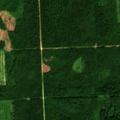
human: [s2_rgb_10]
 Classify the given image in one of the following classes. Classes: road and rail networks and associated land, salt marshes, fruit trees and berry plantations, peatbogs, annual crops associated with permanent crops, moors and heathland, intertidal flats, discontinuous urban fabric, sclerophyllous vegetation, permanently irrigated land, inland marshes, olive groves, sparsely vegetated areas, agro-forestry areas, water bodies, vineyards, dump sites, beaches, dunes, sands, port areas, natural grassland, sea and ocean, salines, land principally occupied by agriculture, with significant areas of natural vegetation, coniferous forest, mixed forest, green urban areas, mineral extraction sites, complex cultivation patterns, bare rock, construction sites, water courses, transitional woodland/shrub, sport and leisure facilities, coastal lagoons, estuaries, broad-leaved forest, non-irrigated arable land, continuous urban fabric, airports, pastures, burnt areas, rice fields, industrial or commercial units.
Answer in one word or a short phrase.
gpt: mixed forest